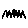
Label: zigzag